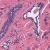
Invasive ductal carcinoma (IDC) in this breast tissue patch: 0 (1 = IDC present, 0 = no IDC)